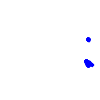
Particle: electron